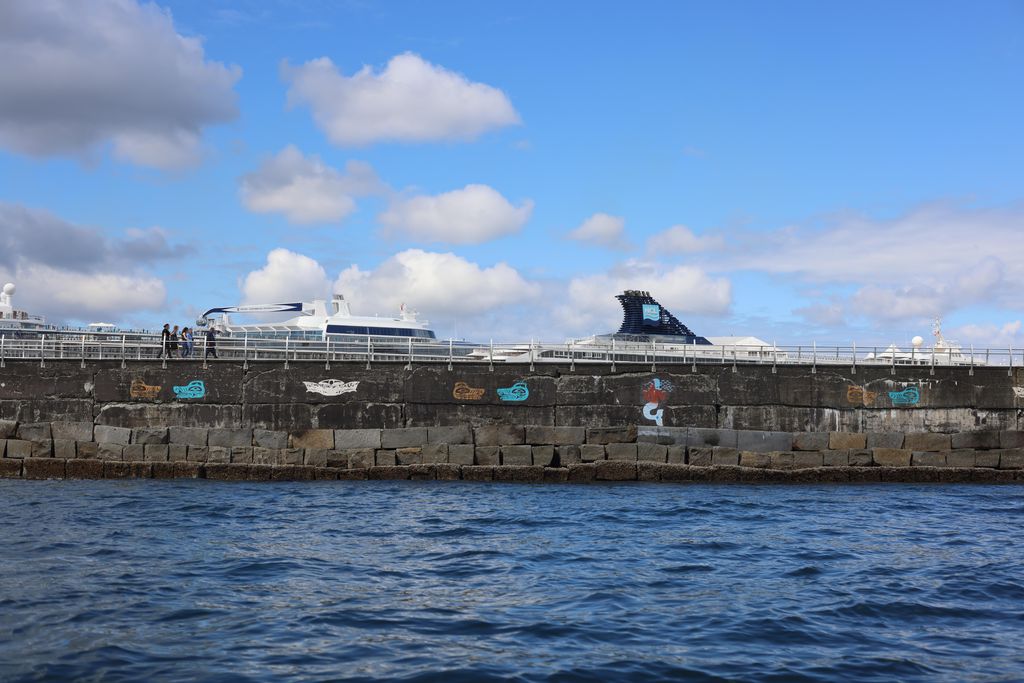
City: victoria